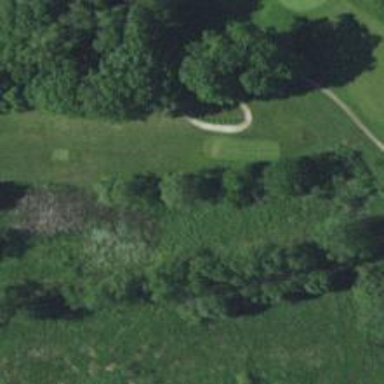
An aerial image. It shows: Golf hole.